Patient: sex M, age 68
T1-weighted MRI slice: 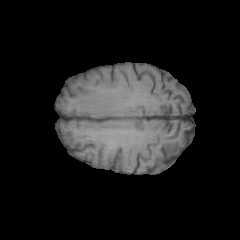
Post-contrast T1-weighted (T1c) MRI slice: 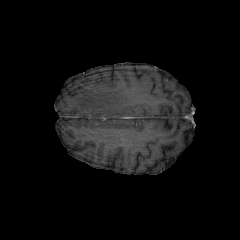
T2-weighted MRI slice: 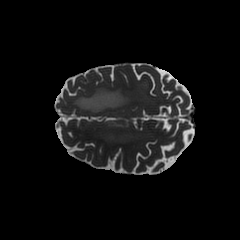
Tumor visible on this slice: yes
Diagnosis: Glioblastoma, IDH-wildtype
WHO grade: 4